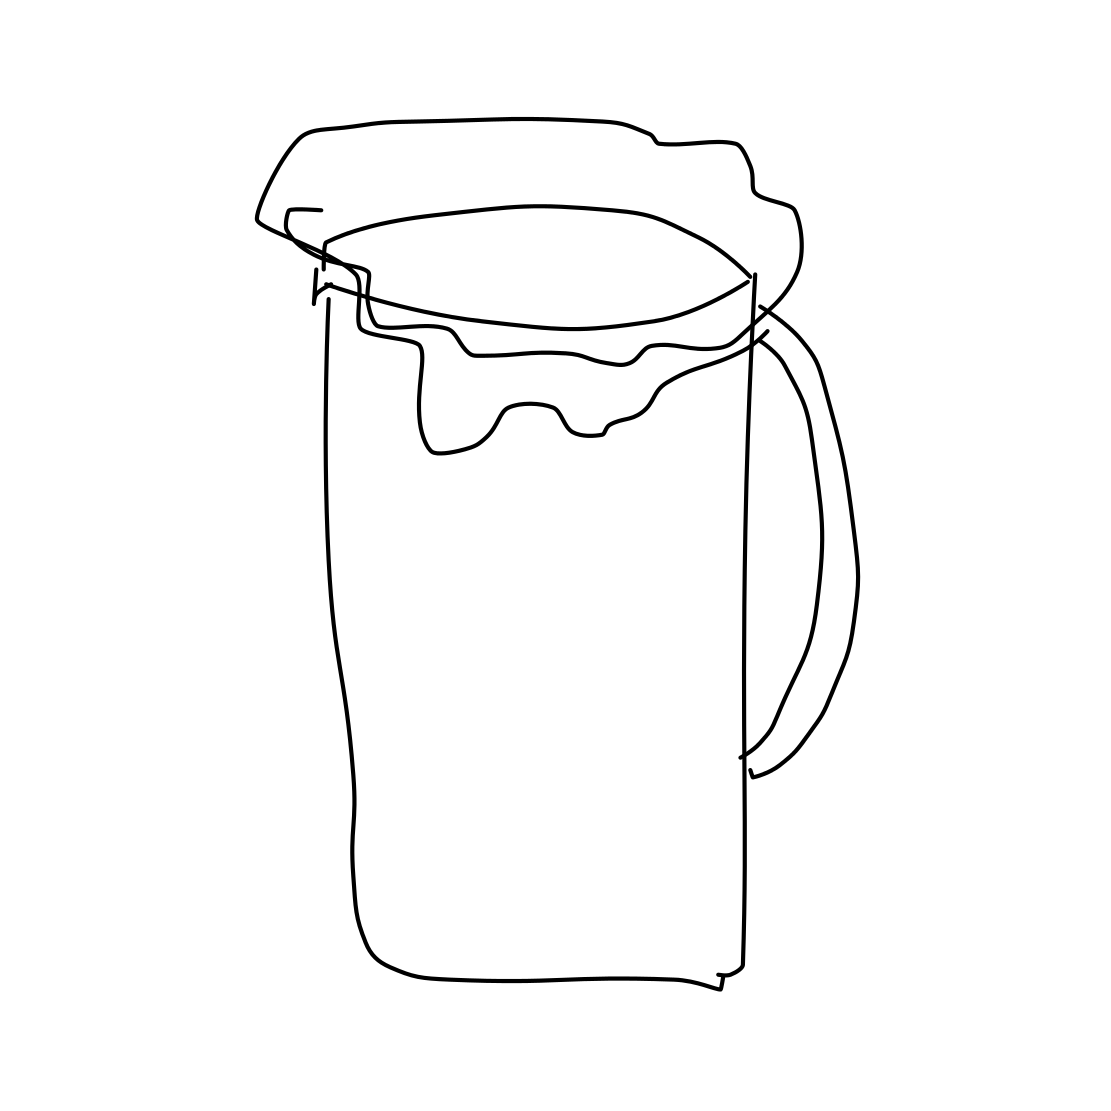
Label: beer-mug